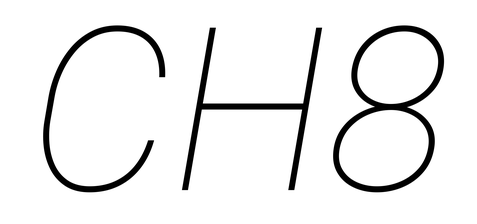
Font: Roboto-Italic_Thin_Italic